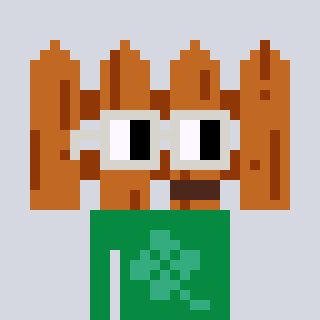
a pixel art character with square light gray glasses, a fence-shaped head and a green-colored body on a cool background